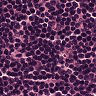
Metastatic tissue present: no